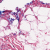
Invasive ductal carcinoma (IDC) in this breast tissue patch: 0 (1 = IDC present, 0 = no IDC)